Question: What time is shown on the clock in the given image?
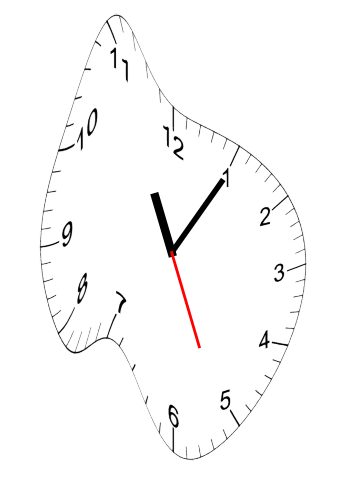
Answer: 11:05:26